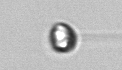
Label: flagellate